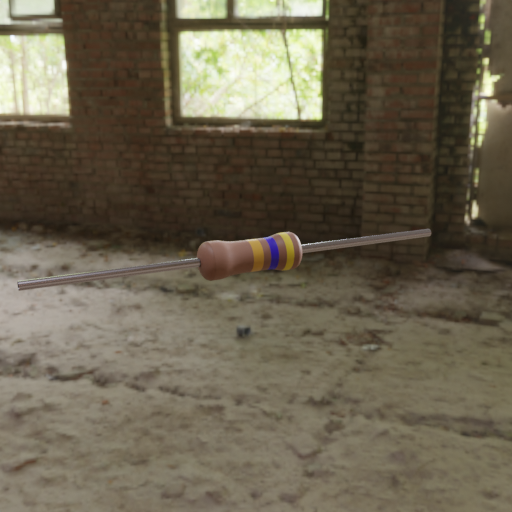
Resistor colour bands (in order): gold, blue, yellow